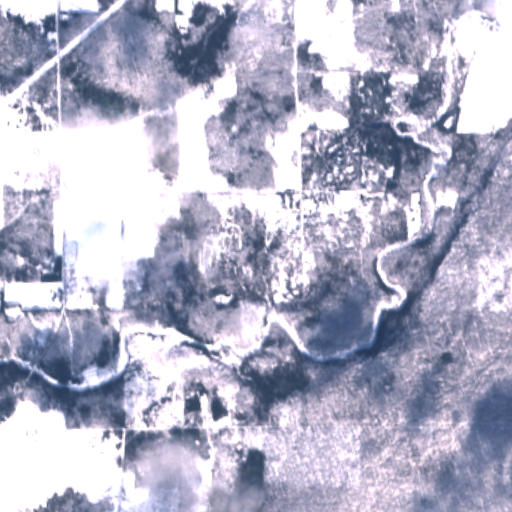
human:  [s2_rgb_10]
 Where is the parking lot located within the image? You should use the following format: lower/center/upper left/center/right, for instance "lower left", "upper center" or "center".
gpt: The parking lot is located in the lower left of the image.
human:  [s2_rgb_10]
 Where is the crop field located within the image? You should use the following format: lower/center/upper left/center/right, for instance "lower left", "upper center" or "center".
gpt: There is no crop field in the image.